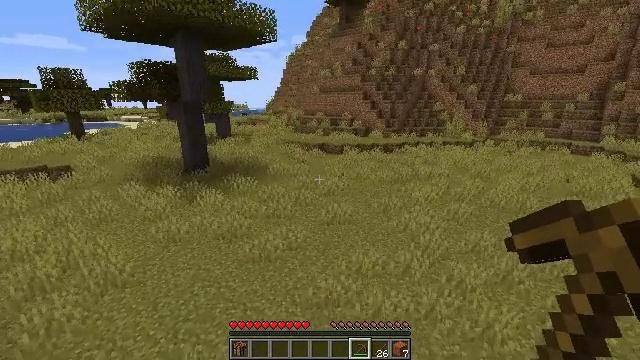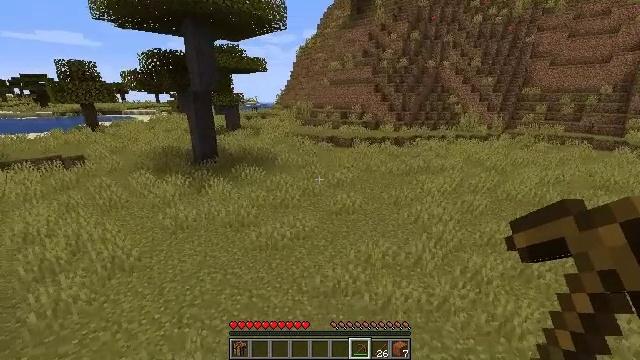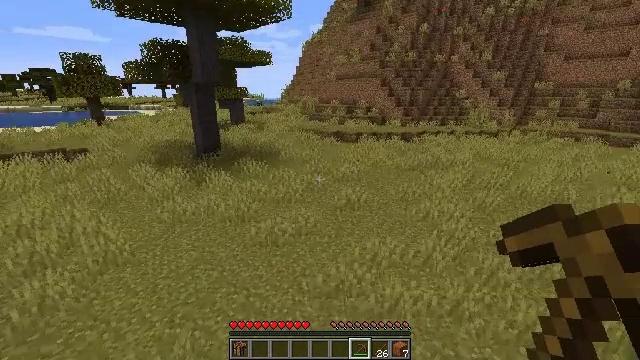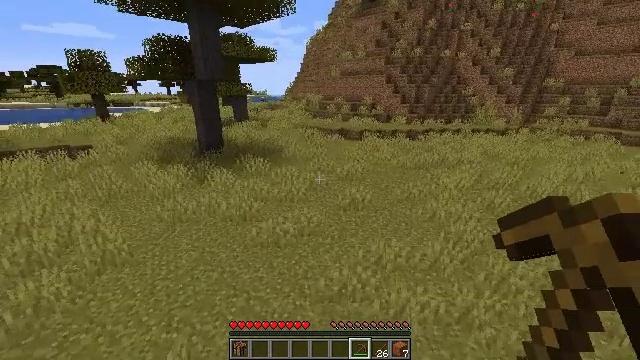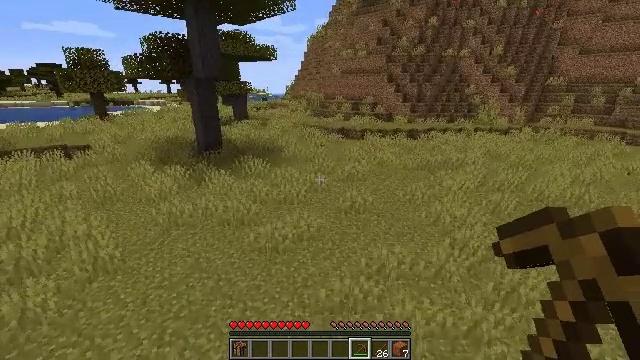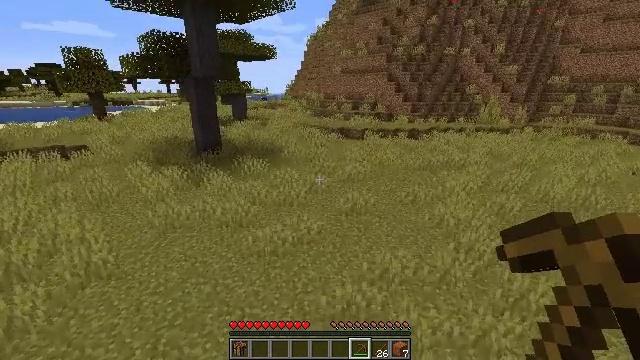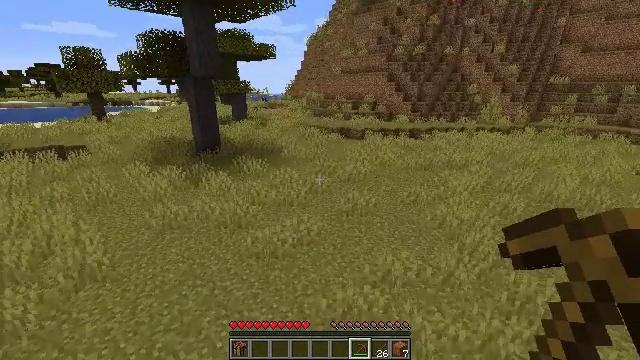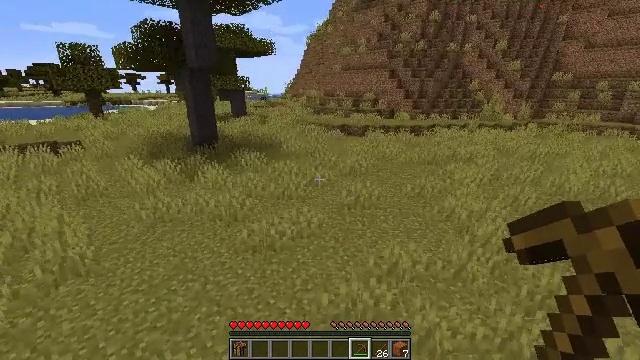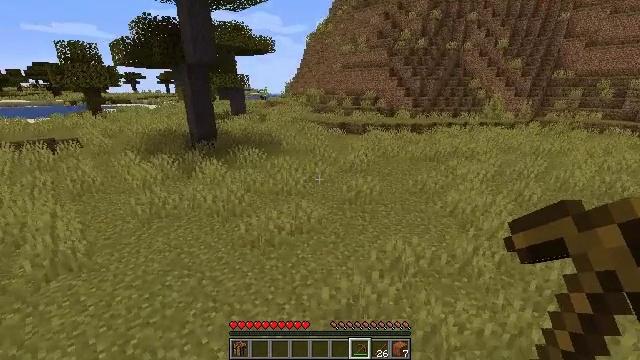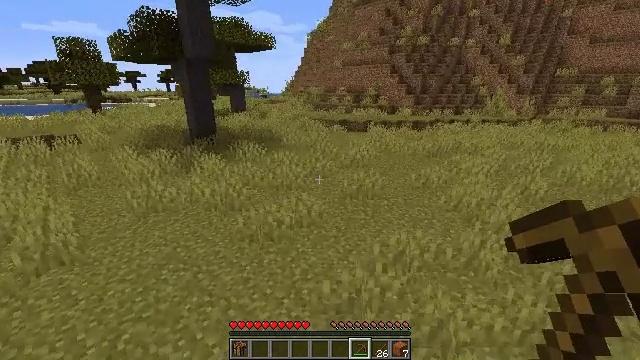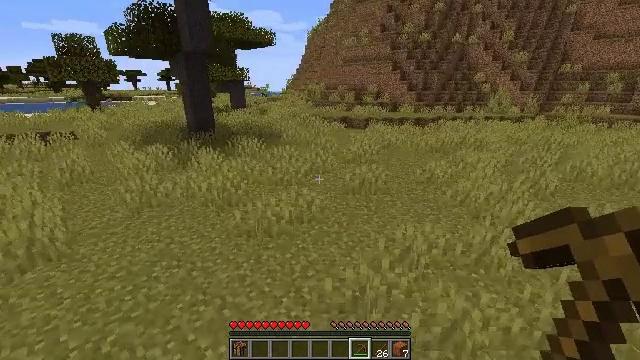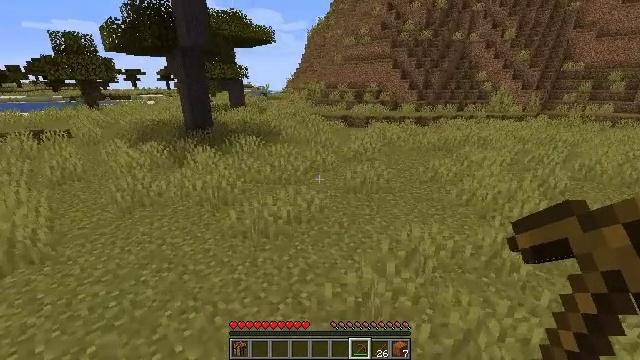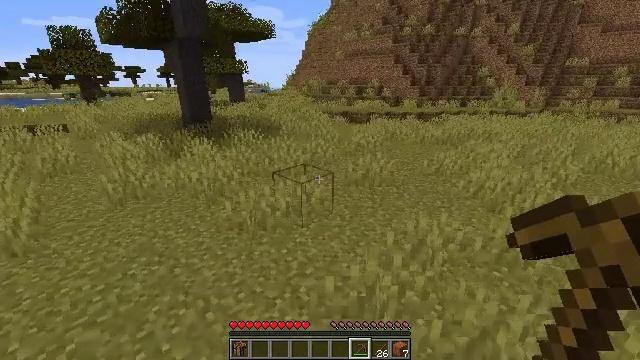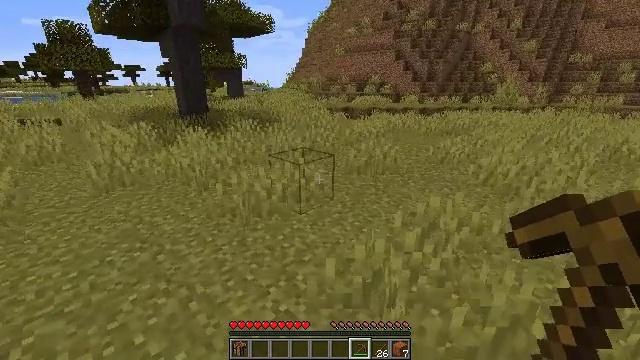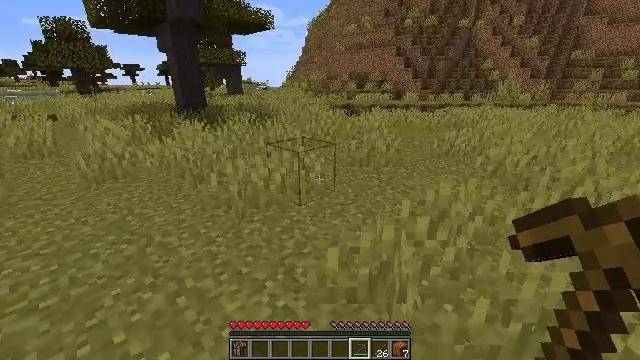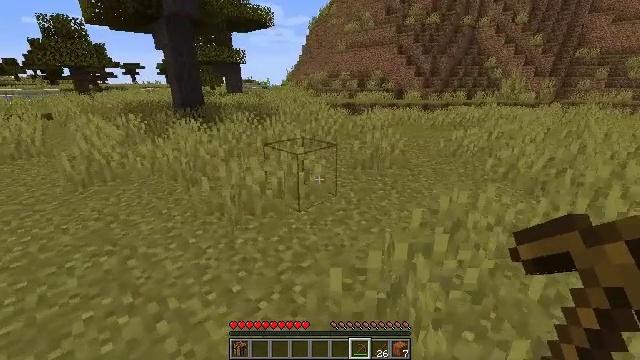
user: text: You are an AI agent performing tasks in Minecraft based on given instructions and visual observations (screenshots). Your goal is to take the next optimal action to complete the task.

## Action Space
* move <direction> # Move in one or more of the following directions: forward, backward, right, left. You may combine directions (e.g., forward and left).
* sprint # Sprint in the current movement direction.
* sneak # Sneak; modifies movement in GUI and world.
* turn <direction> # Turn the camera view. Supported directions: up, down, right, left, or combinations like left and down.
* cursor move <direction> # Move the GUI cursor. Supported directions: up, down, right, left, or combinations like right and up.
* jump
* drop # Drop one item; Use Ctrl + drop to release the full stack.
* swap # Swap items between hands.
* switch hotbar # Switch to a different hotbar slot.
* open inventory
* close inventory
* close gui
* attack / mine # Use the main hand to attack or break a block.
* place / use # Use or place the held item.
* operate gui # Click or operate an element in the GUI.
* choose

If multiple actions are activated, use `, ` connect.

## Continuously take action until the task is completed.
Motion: motion action
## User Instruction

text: Collect the grass from the surface.
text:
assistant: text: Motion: move forward, turn left and down
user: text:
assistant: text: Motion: move forward, turn left
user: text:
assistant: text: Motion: move forward
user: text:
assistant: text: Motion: move forward
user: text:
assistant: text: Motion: move forward
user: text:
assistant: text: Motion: move forward
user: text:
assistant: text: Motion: move forward
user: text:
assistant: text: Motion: move forward
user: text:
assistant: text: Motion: move forward
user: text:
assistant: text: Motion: move forward
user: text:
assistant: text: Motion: move forward
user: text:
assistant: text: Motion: move forward
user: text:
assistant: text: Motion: move forward
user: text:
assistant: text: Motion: move forward
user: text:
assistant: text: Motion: move forward
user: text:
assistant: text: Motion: move forward
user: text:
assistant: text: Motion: move forward
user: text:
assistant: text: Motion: move forward
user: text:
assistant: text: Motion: move forward
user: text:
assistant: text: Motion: move forward
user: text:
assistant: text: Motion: move forward
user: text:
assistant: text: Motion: move forward
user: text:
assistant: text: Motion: move forward
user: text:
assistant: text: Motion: move forward, turn down
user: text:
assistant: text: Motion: move forward, turn right and down
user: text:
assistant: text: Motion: move forward, turn right and down
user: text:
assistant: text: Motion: move forward, turn right and down
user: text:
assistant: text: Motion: move forward, turn right and down
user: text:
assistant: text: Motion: move forward, turn right and down
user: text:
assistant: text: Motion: move forward, turn right